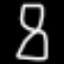
Label: hourglass